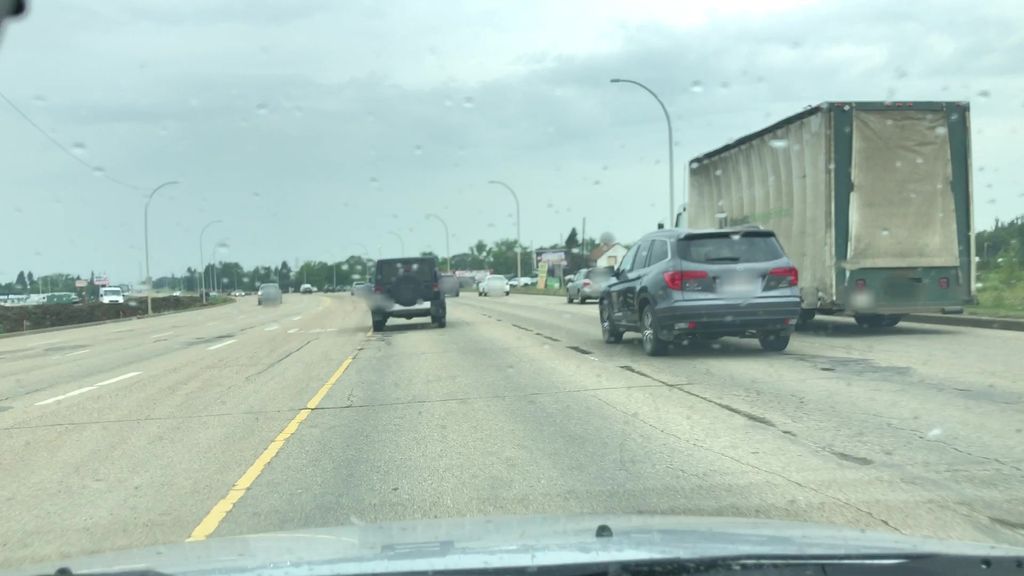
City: edmonton